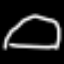
Label: mushroom